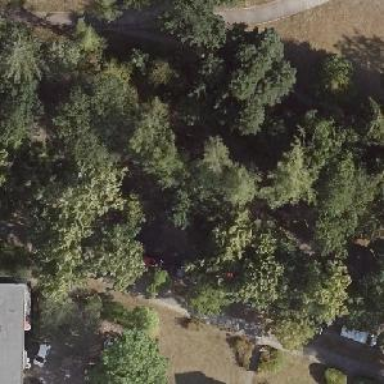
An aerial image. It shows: Avenue of deciduous broadleaved trees.